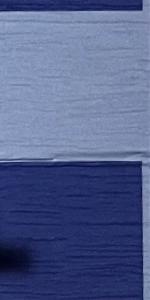
Label: Empty